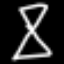
Label: hourglass